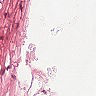
Metastatic tissue present: no